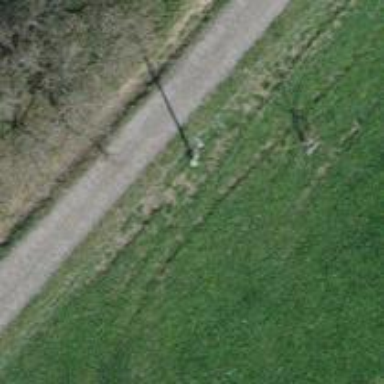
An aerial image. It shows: Power pole.